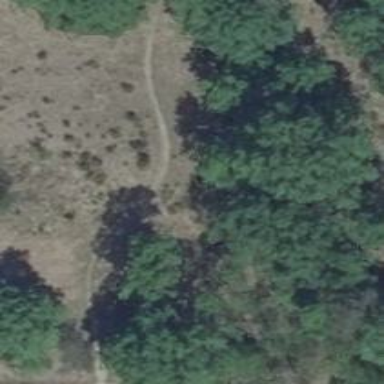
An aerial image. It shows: Path.